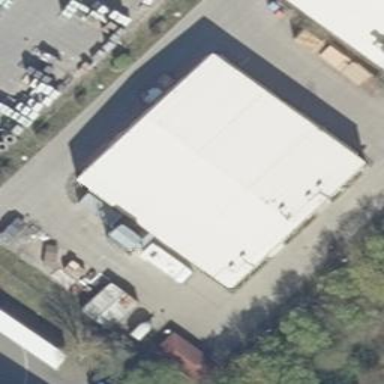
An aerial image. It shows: Commercial building.